Question: Example of what I'm trying to do:

I'm thinking either using "cases" or a pivot table can help me combine those columns. Assume first table is called "oldTable1" and new table can be called "newTable1".
Thank you!
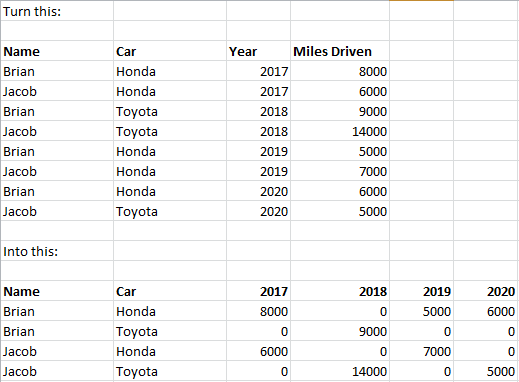
Answer: You can do conditional aggregation. The following query would work in most databases:
'''
select
name,
car,
max(case when year = 2017 then miles_driven end) miles_driven_2017,
max(case when year = 2018 then miles_driven end) miles_driven_2018,
max(case when year = 2019 then miles_driven end) miles_driven_2019,
max(case when year = 2020 then miles_driven end) miles_driven_2020
from mytable
group by name, car
'''
In case there are multiple rows per '(name, car, year)', you want to use 'sum()' instead of 'max()'.